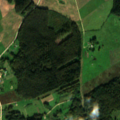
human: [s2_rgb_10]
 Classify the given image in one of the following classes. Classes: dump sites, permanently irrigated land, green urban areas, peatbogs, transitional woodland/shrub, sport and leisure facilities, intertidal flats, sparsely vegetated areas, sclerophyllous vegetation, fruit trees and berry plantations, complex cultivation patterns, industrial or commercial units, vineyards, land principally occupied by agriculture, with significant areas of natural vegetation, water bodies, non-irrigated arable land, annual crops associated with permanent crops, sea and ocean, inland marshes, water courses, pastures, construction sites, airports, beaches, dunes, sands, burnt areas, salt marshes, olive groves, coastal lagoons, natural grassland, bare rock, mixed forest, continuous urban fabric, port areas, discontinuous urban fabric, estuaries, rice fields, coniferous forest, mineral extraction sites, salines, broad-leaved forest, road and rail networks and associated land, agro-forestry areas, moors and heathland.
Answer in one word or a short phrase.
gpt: discontinuous urban fabric, industrial or commercial units, non-irrigated arable land, pastures, complex cultivation patterns, mixed forest, transitional woodland/shrub